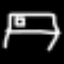
Label: bed